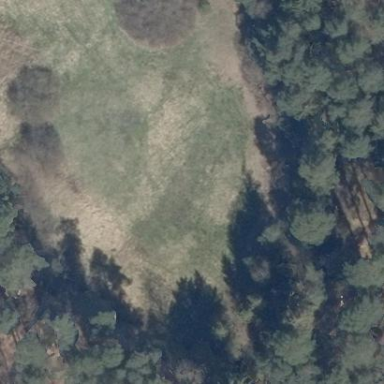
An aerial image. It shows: Meadow in wetland area.